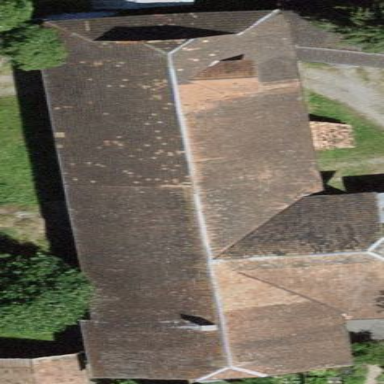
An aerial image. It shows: Farm building.